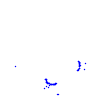
Particle: proton